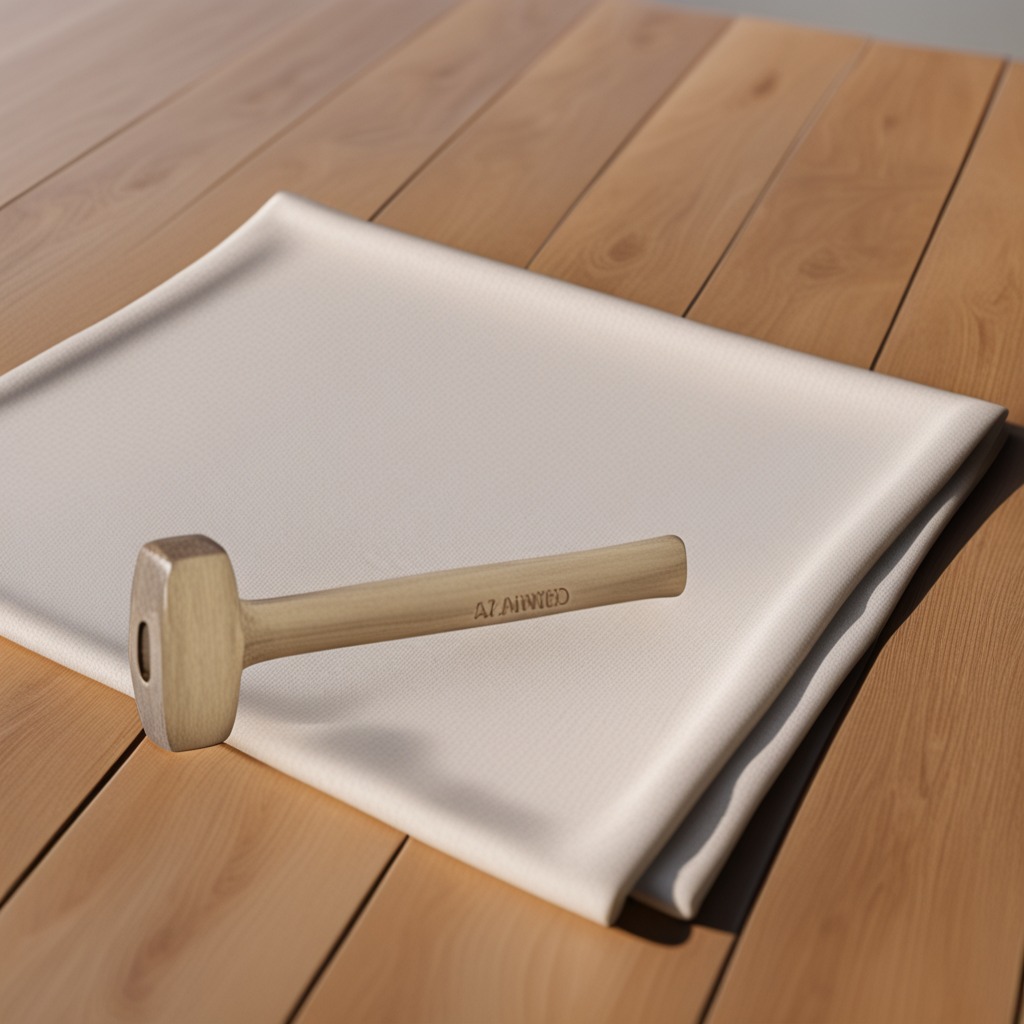
A hammer is lying on the wooden table.